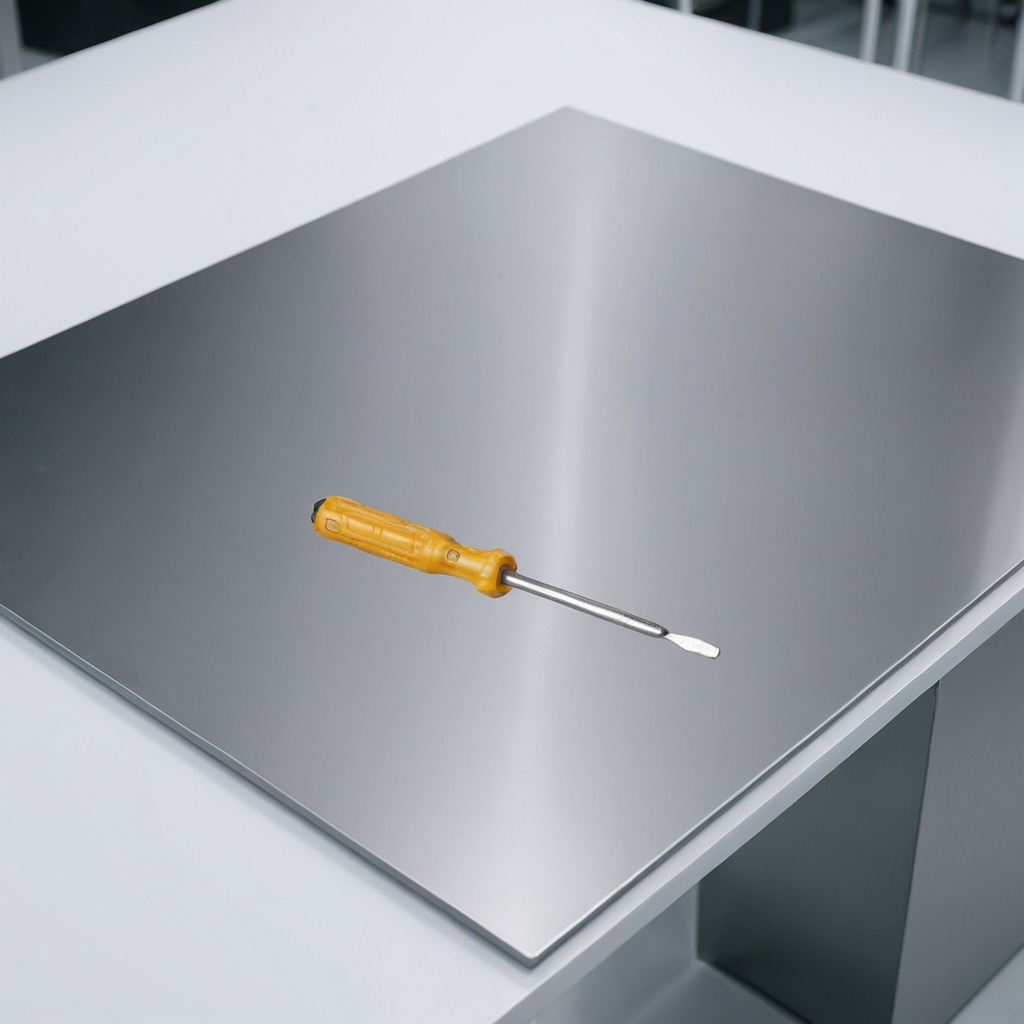
A screwdriver is lying on a stainless steel table in a high-end prototyping lab.